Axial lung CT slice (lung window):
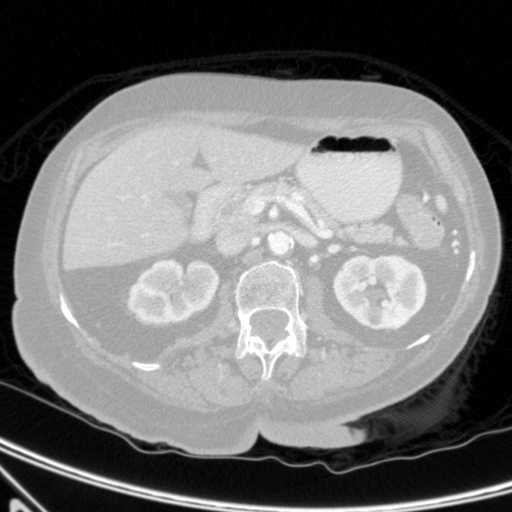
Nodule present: no